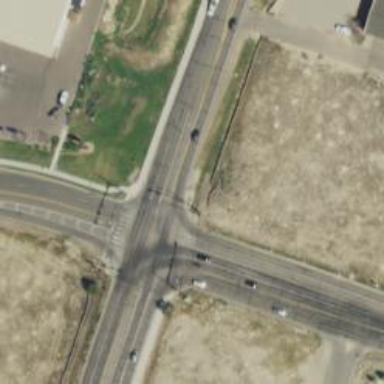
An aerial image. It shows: Marked crossing on the road.